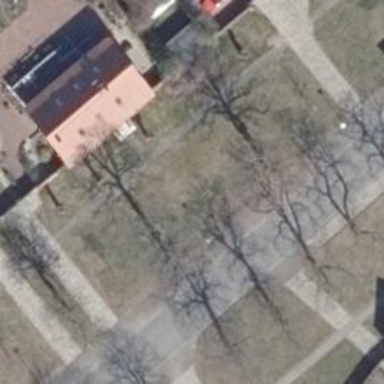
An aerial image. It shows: Beautiful avenue lined with deciduous broadleaved trees.